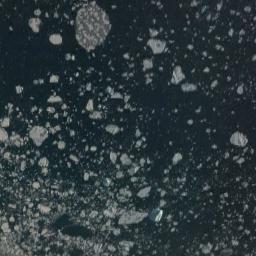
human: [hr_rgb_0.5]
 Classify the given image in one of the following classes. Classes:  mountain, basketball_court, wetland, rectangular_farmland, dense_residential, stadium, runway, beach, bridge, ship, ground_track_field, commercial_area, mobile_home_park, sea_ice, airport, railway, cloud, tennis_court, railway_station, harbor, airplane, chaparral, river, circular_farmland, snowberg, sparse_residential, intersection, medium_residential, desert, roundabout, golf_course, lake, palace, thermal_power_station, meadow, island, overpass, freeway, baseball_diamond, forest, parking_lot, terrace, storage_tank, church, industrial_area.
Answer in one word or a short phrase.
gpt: sea_ice